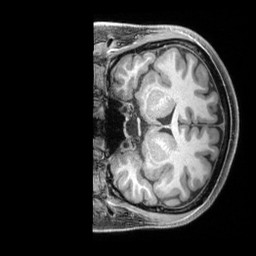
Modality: T1w
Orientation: coronal
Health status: healthy
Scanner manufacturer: siemens
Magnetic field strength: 3 T
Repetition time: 2.4 s
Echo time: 0.00201 s